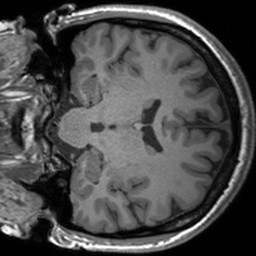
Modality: T1w
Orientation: coronal
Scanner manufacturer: siemens
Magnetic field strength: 3 T
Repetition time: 1.54 s
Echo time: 0.00234 s